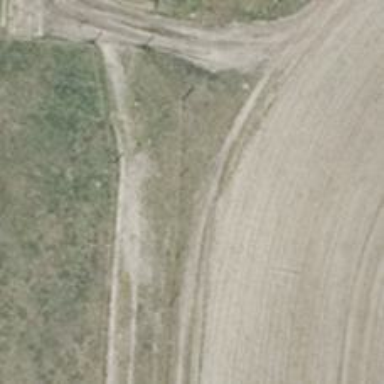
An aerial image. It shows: Grass track with grade5 tracktype.